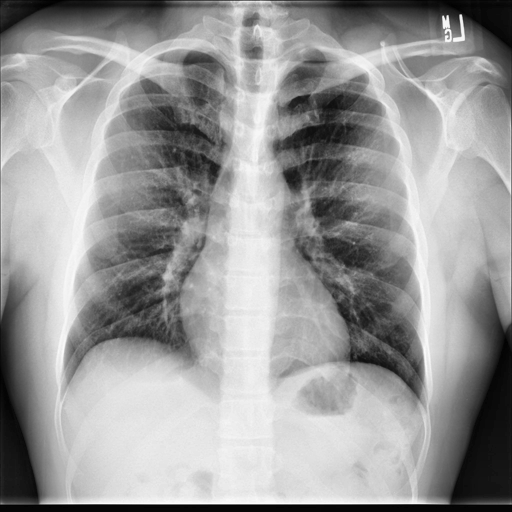
Finding: NORMAL